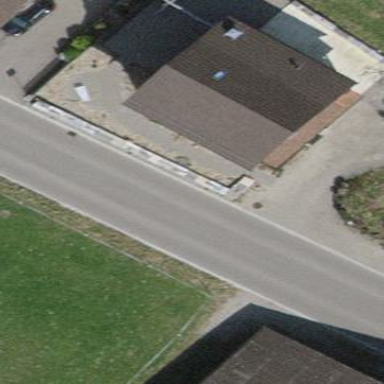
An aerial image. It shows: Simple house.